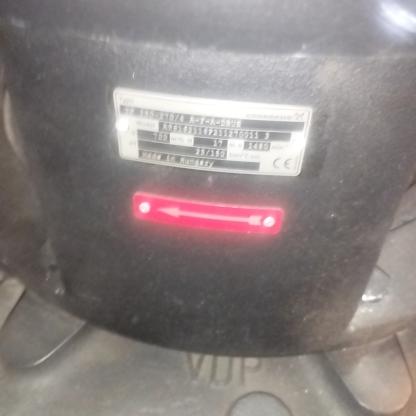
Klasa: tabliczka-znamionowa